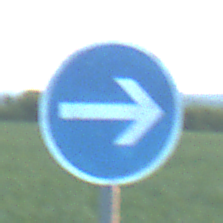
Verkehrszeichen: VorgeschriebeneFahrtrichtungHierRechts
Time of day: SunriseSunset
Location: Outdoor (Nature)
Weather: PartlyCloudy
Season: NotSpecified
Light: Natural